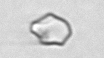
Label: detritus_transparent